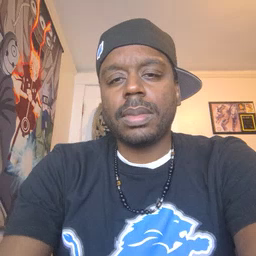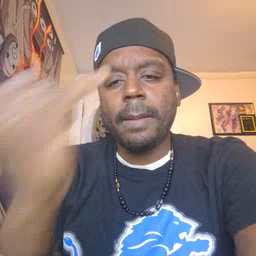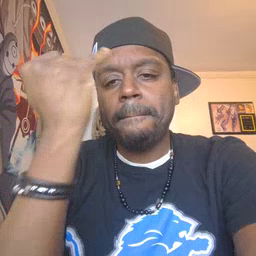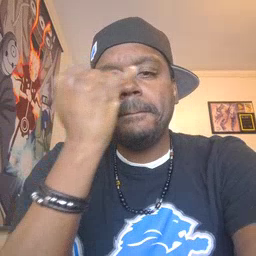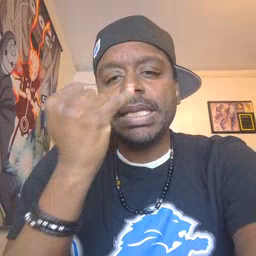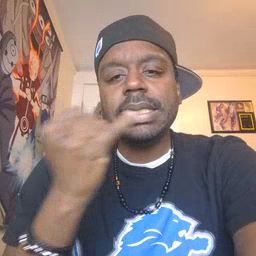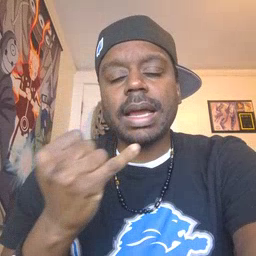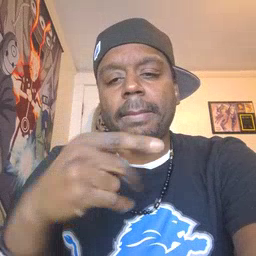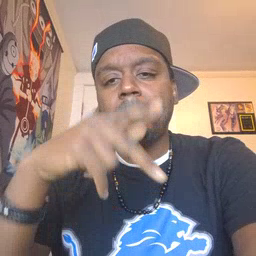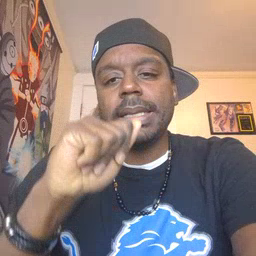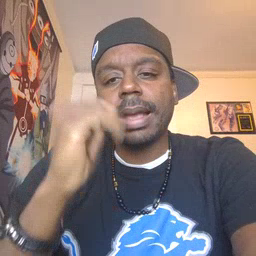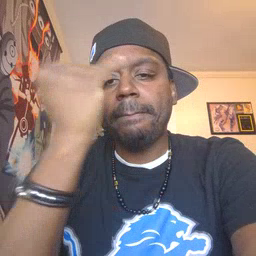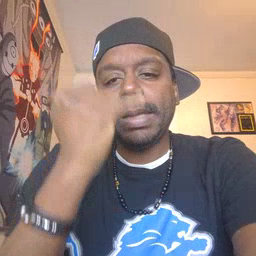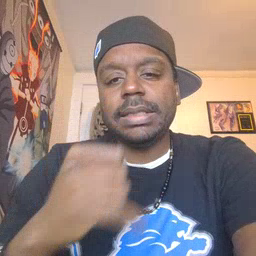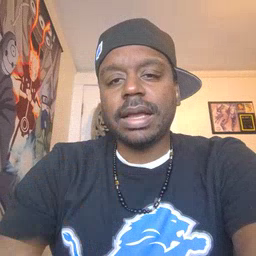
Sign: pizza